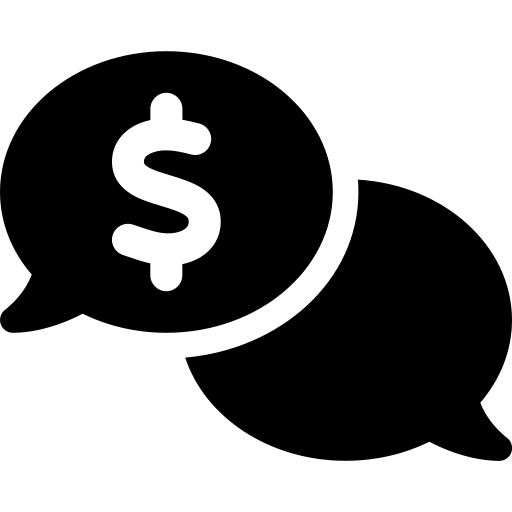
Tags: icon, FontAwesome, fa-icon, solid, comments, dollar